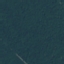
Label: Forest